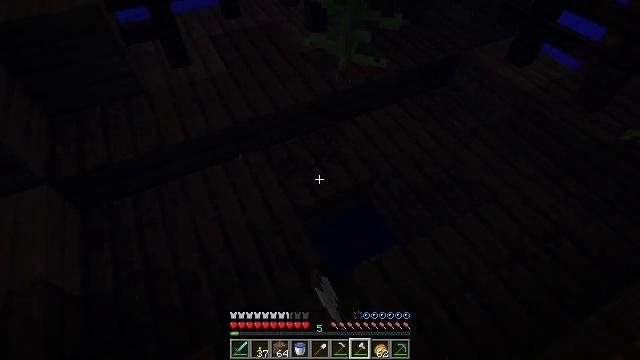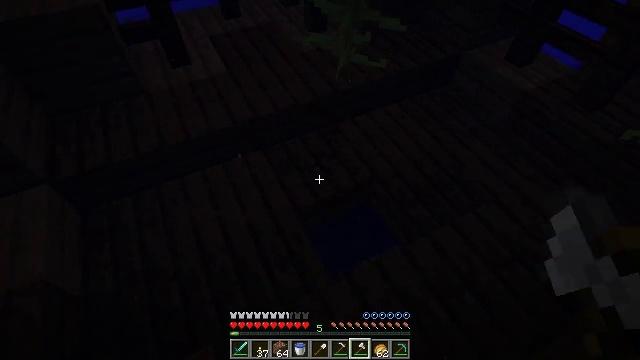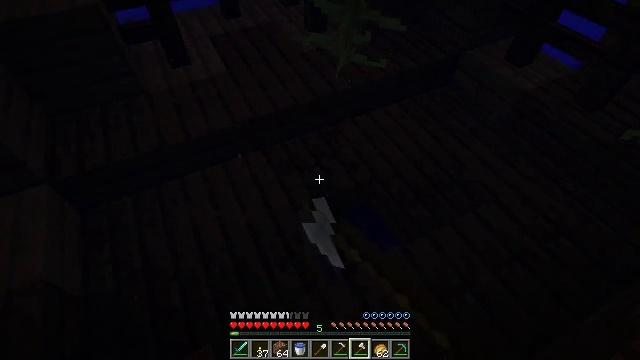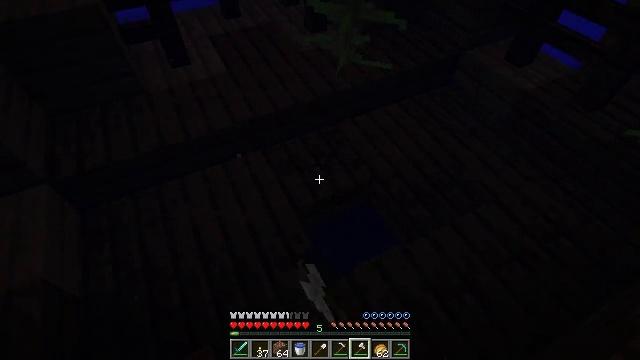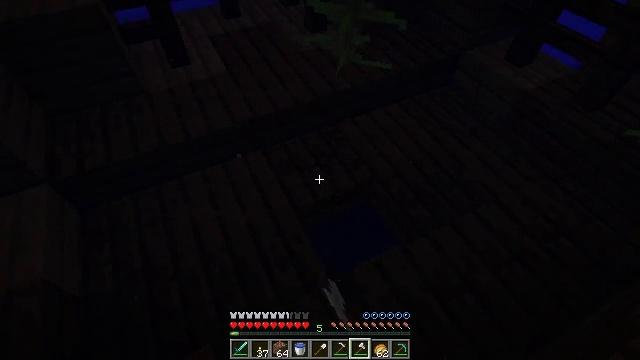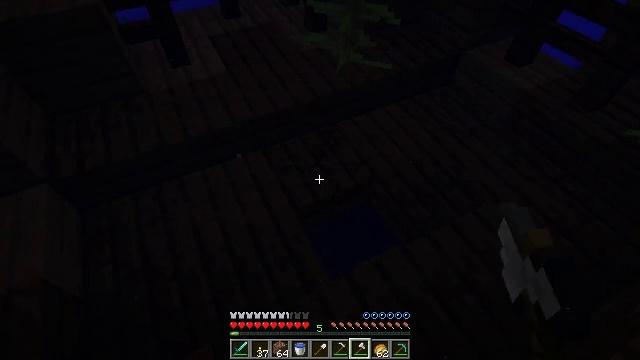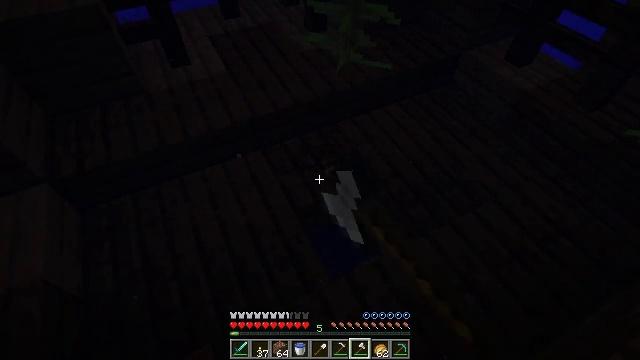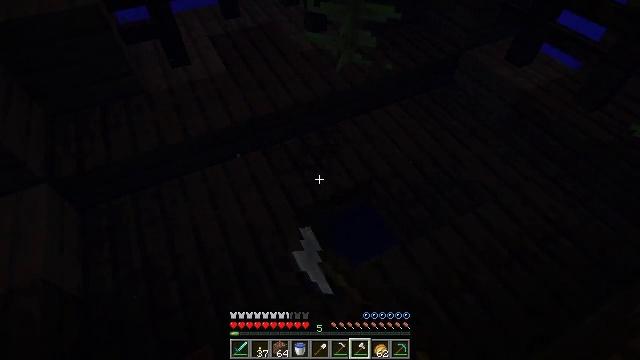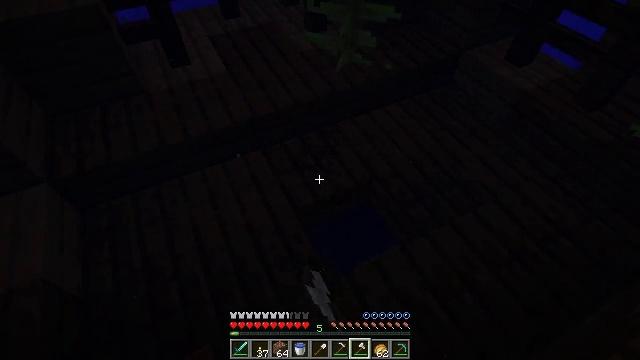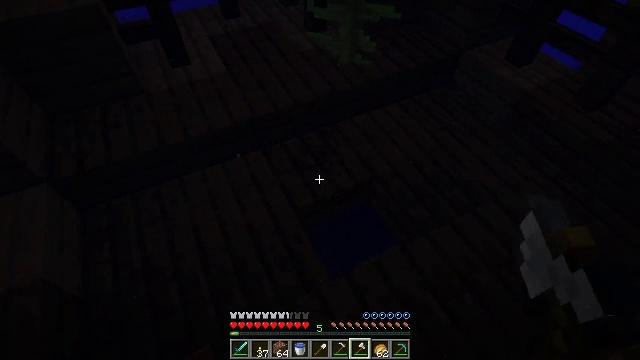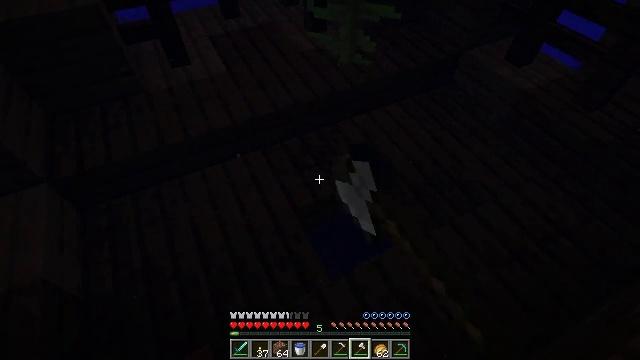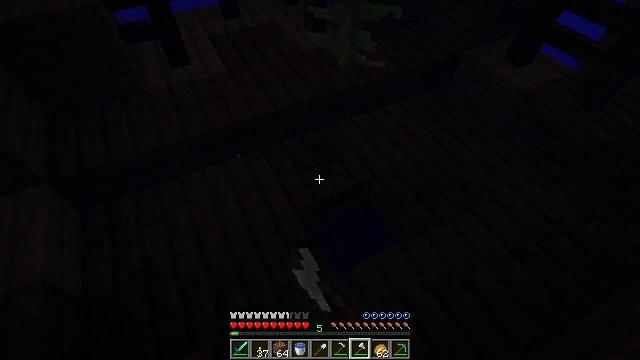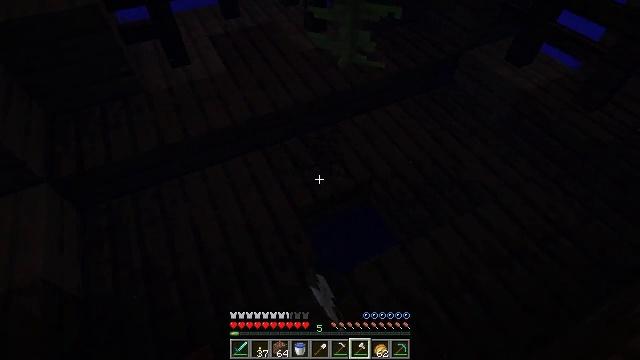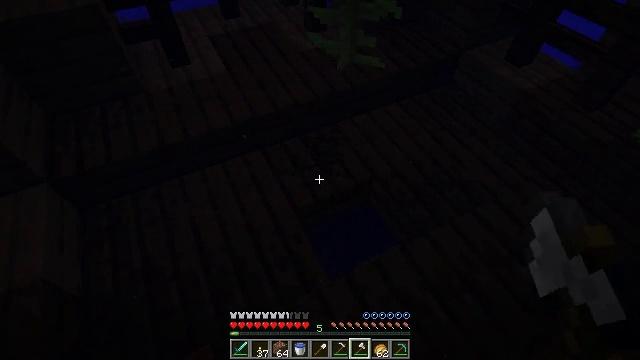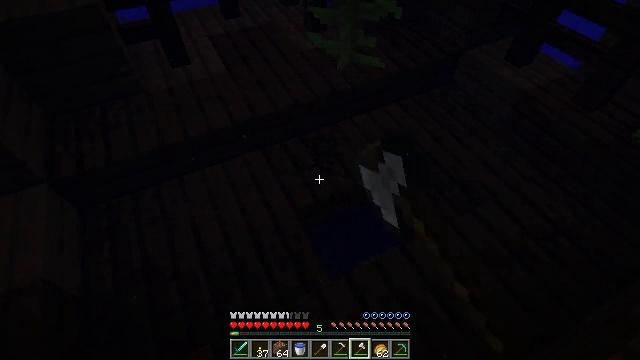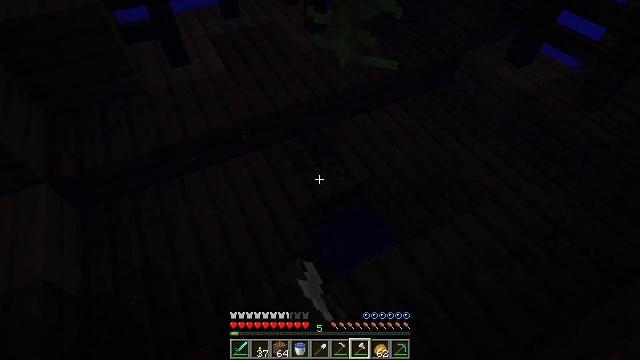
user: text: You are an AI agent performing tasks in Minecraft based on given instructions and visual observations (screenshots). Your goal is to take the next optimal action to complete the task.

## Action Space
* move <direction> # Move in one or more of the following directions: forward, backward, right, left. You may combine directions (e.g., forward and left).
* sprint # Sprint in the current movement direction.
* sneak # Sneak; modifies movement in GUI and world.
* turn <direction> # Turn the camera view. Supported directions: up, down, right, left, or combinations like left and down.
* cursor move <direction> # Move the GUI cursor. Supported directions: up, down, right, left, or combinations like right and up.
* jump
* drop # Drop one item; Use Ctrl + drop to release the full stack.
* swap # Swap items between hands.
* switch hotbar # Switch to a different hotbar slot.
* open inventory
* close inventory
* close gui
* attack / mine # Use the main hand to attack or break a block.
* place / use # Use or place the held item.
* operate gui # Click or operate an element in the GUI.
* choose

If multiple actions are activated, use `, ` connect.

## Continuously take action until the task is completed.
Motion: motion action
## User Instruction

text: Gather dark oak slab from the structure.
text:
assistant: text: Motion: sneak, attack / mine
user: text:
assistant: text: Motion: sneak, attack / mine
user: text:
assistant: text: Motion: sneak, attack / mine
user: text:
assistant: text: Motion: sneak, attack / mine
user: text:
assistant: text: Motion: sneak, attack / mine
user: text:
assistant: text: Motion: sneak, attack / mine
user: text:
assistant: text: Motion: sneak, attack / mine
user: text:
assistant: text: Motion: sneak, attack / mine
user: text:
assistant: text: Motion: sneak, attack / mine
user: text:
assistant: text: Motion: sneak, attack / mine
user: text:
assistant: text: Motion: sneak, attack / mine
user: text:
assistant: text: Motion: sneak, attack / mine
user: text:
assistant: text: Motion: sneak, attack / mine
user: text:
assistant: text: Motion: sneak, attack / mine
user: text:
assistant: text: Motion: sneak, attack / mine
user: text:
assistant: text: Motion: sneak, attack / mine
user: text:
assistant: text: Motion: sneak, attack / mine
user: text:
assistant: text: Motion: sneak, attack / mine
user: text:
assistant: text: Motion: sneak, attack / mine
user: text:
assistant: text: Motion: sneak, attack / mine
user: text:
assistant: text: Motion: sneak, attack / mine
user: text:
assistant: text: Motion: sneak, attack / mine
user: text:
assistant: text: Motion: sneak, attack / mine
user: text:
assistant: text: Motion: sneak, attack / mine
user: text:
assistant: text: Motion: sneak, attack / mine
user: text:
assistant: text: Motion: sneak, attack / mine
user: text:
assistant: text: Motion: sneak, attack / mine
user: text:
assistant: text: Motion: sneak, attack / mine
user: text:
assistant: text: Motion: sneak, attack / mine
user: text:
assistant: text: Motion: sneak, attack / mine